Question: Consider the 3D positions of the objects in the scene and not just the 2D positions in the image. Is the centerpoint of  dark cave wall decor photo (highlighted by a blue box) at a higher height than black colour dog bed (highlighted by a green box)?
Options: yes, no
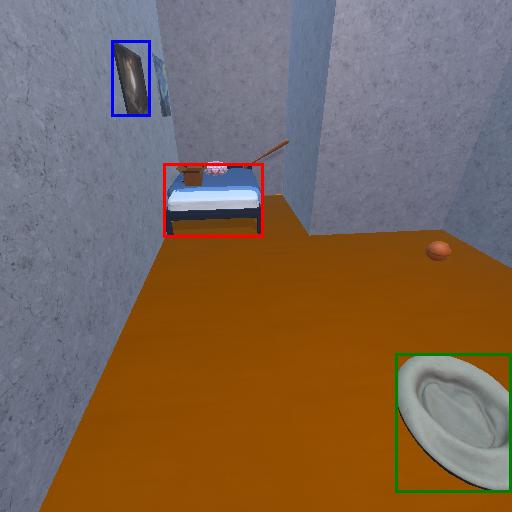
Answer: yes